Interaction volume radius: 5 \u00c5
Interaction volume height: 20 \u00c5
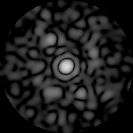
Disorder parameter: 0.8109